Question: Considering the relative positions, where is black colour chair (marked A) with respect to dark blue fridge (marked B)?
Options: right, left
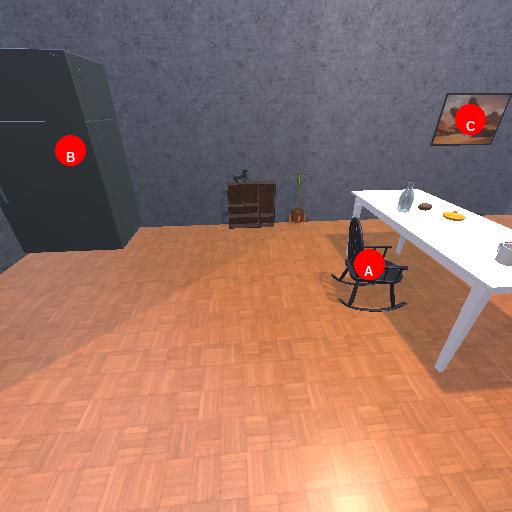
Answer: right